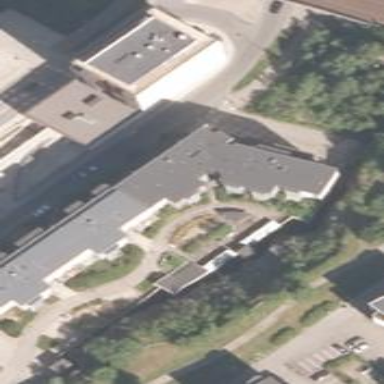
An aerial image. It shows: Building with apartments and flat roof.